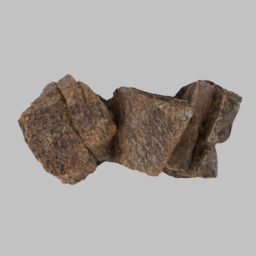
Label: nature